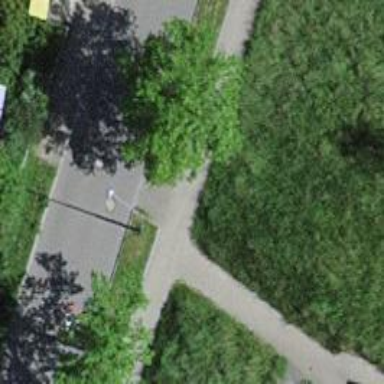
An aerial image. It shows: Path made of paving stones.